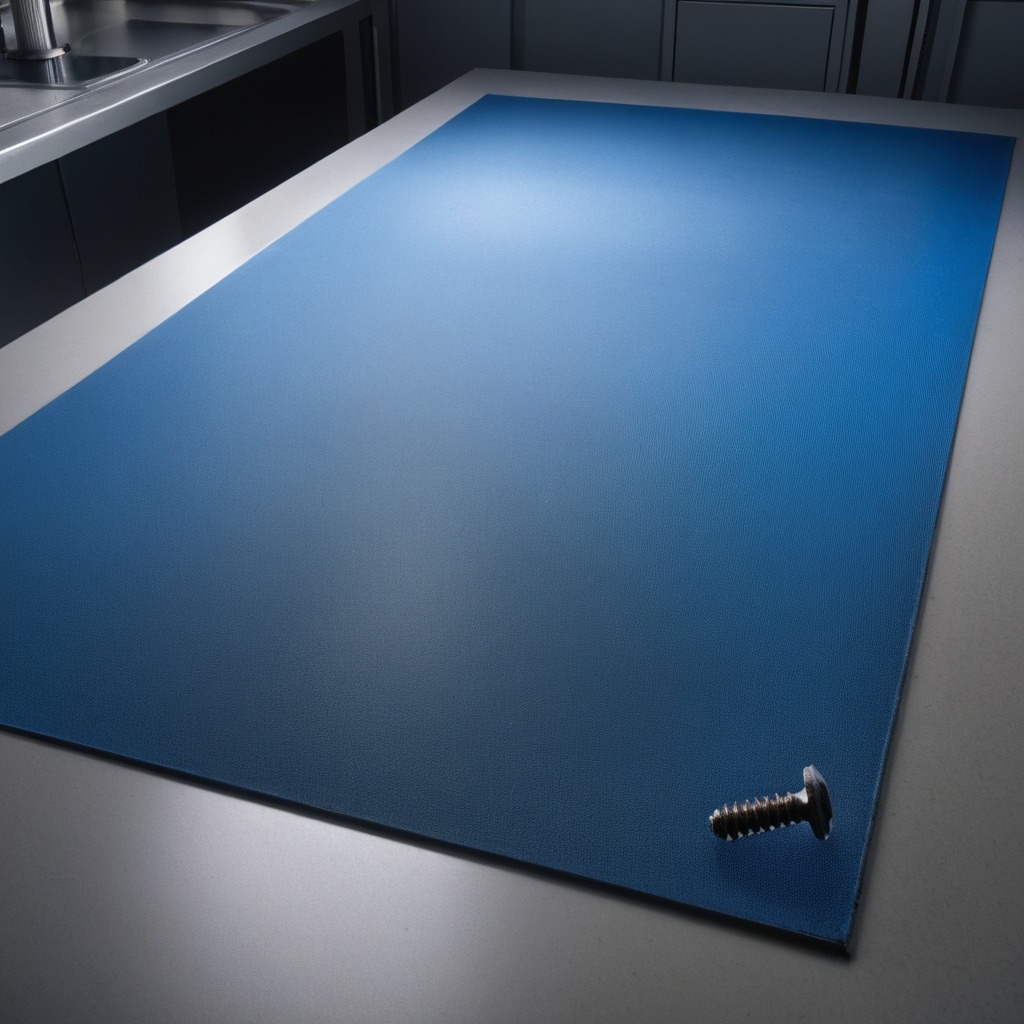
A metal screw is lying on a clean granite tabletop covered with a blue rubber mat inside a workshop under bright overhead lighting crisp shadows high clarity worn but beneath the mat.